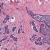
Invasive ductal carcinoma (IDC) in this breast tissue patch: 1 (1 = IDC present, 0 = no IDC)